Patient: sex M, age 65
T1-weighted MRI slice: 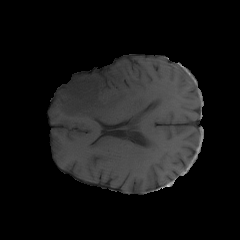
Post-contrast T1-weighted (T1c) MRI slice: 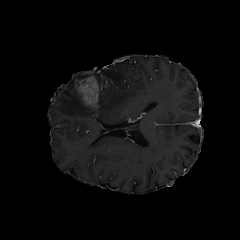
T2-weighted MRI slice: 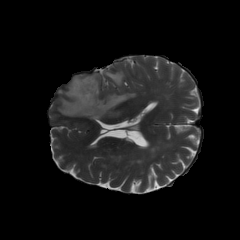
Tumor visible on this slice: yes
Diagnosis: Glioblastoma, IDH-wildtype
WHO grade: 4